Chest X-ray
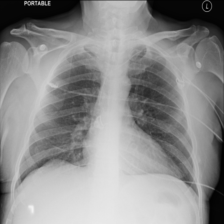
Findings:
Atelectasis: negative
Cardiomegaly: negative
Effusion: negative
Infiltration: negative
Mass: negative
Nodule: negative
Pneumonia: negative
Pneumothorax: negative
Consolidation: negative
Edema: negative
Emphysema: negative
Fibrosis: negative
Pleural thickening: negative
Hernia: negative